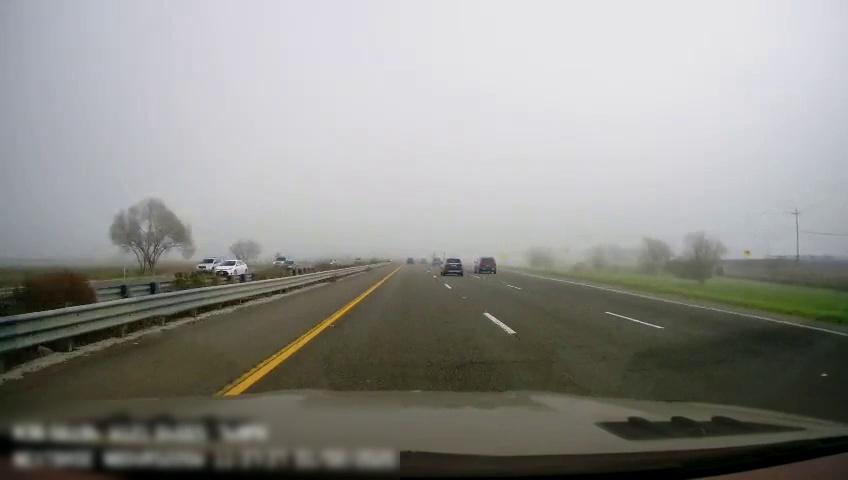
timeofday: Day
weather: Cloudy
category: Drivable Space
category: Drivable Space
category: Vehicles | SUV
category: Vehicles | Car
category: Vehicles | SUV
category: Vehicles | Car
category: Vehicles | Other LV
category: Vehicles | Truck
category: Vehicles | Van
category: Vehicles | SUV
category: Lanes | Current Lane
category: Lanes | Current Lane
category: Lanes | Alternate Lane
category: Lanes | Alternate Lane
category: Lanes | Alternate Lane
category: Lanes | Opposite Lane
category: Lanes | Opposite Lane